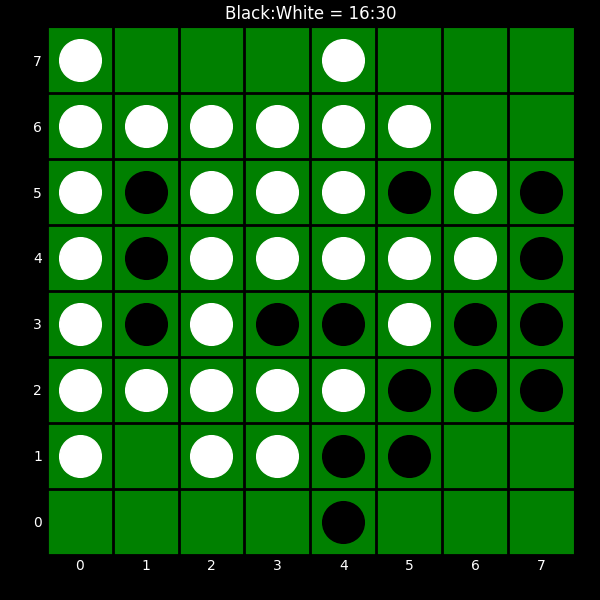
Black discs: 16
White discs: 30